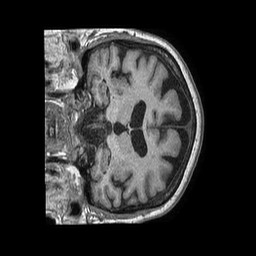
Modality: T1w
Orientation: coronal
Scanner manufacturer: philips
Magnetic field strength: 1.5 T
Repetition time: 0.007759 s
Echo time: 0.003541 s